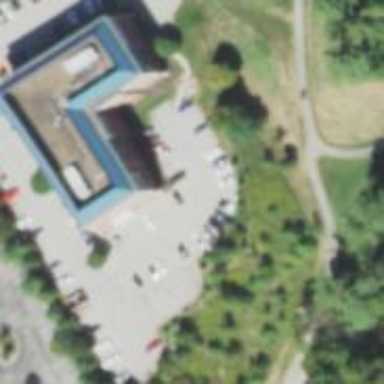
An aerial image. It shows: Commercial building.